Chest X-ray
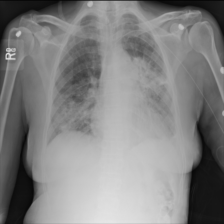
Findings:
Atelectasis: positive
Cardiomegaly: negative
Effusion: positive
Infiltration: positive
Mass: negative
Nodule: negative
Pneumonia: negative
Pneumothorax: negative
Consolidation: negative
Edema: negative
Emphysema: negative
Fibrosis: negative
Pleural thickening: negative
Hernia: negative